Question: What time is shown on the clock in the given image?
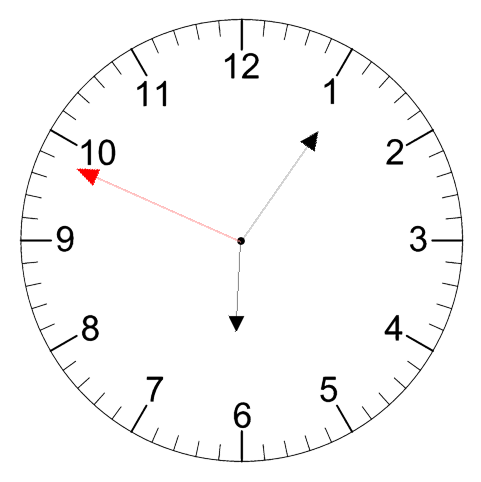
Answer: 06:05:49